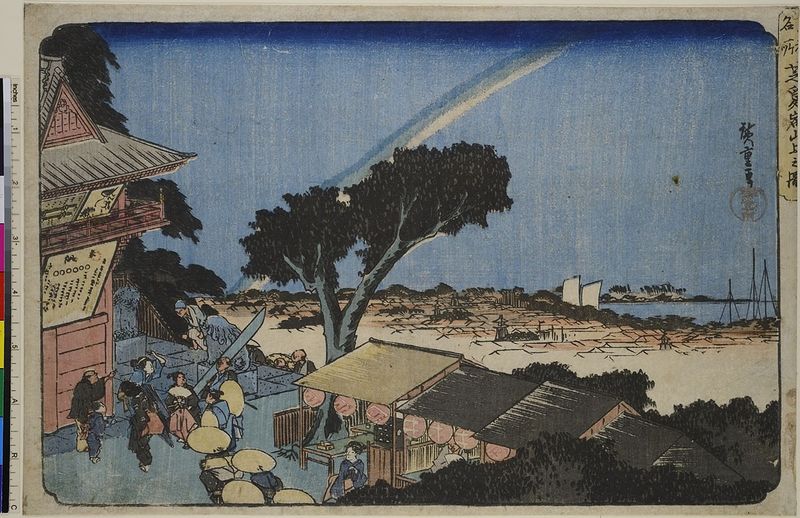
Titel: Aussicht vom Atago-Berg in Shiba, aus der Serie: Berühmte Orte der Osthauptstadt
Künstler: Utagawa Hiroshige
Standort: Hamburg
Institution: Museum für Kunst und Gewerbe Hamburg
Schlagwörter: baum, himmel, mann, meer, abend, frau, lampe, laterne, gebäude, haus, holzschnitt, japan, schiffe, hafen, japanisch, schriftzeichen, stadtansicht, druckgraphik, druckgrafik, kiosk, china, zeit, farbholzschnitt, regenbogen, landschaften, landschaftsdarstellung, edo, reproduktionen, druckerzeugnisse, gewässer, küste, ukiyo